Chest X-ray:
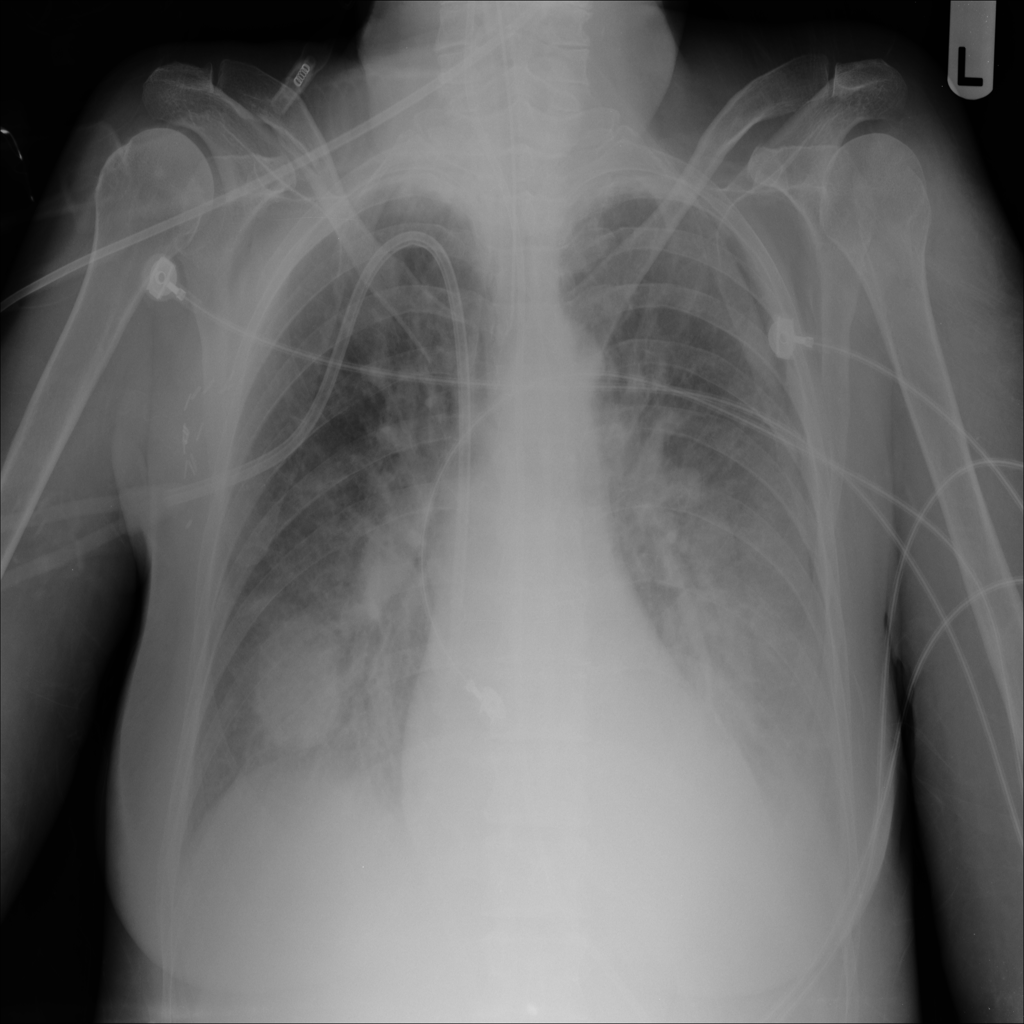
Findings: Effusion, Consolidation, Diffuse Nodule, Pneumothorax
No abnormal finding: no